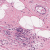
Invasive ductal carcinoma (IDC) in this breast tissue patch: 0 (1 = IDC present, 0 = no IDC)